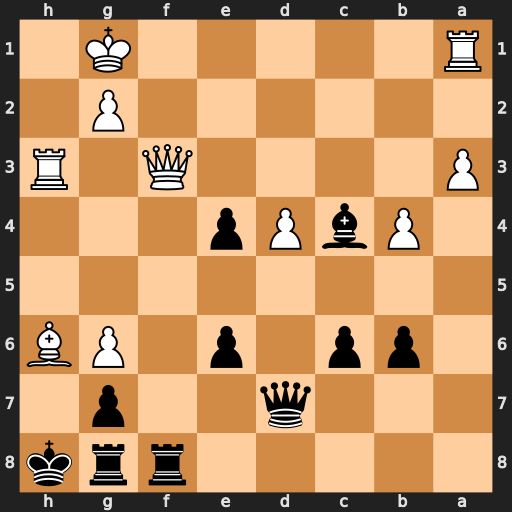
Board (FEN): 5rrk/3q2p1/1pp1p1PB/8/1PbPp3/P4Q1R/6P1/R5K1
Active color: b
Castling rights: -
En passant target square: -
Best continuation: Rxf3 gxf3 Rd8